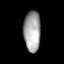
Tissue: lung
Cell type: Endothelial cells
Senescence score: 0.6561
Nuclear area (px): 672
Mean DAPI intensity: 164.29